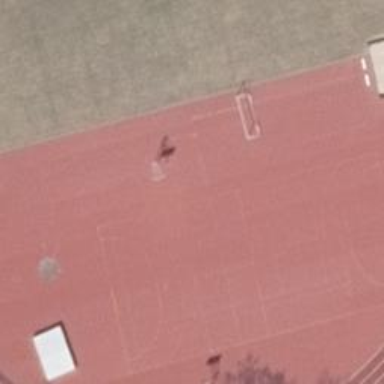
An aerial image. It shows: Basketball court with artificial turf.